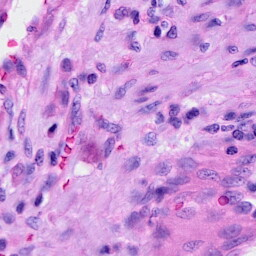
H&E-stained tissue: Cervix